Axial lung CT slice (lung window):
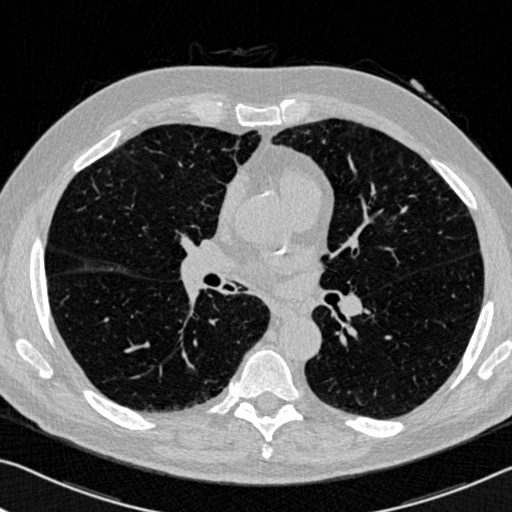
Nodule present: no